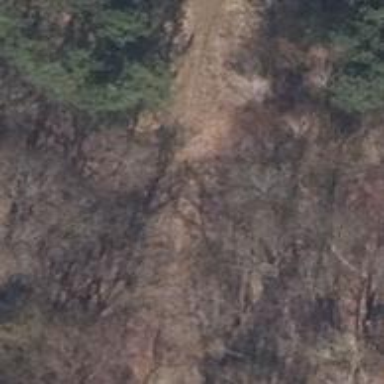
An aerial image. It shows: Abandoned railway.